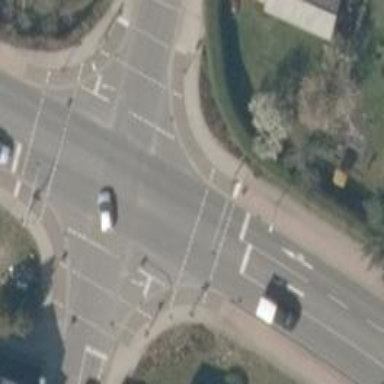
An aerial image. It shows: Road with traffic signals.